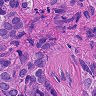
Metastatic tissue present: yes